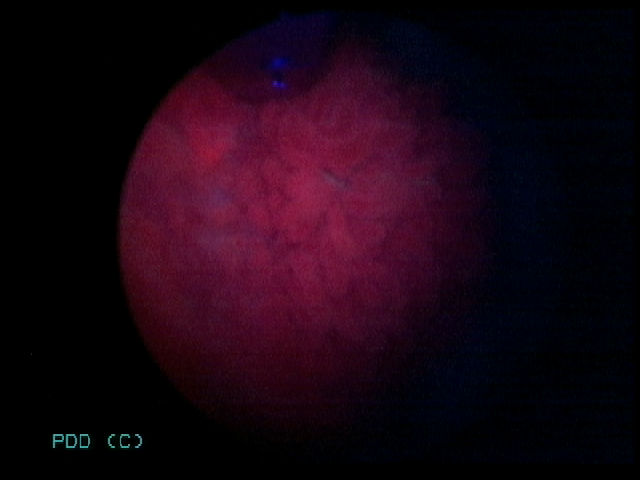
Modality: BLC
Class: Malignant
Subclass: LowGradePapillary
Lesion: Multifocal
Multifocal: 2 to 7
Stage: Ta
Morphology: Papillary
Bladder cancer association: Yes